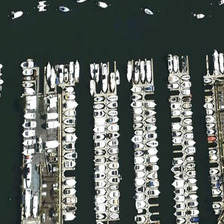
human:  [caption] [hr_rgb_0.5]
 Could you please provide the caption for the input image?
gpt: this is a pier with many ships .

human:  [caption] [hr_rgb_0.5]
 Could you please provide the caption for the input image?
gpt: many crowded boats are in a port .

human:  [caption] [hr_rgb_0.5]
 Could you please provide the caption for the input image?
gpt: many crowded boats are in a port .

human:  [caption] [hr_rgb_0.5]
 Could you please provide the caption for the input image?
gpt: the ships are white and the water is blue .

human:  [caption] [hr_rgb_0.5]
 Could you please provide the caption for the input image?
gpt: this is a pier with many ships .